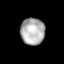
Tissue: lung
Cell type: Epithelial cells
Senescence score: 0.1665
Nuclear area (px): 631
Mean DAPI intensity: 176.572